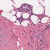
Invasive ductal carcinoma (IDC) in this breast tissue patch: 1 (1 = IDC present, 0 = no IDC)